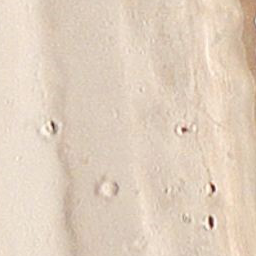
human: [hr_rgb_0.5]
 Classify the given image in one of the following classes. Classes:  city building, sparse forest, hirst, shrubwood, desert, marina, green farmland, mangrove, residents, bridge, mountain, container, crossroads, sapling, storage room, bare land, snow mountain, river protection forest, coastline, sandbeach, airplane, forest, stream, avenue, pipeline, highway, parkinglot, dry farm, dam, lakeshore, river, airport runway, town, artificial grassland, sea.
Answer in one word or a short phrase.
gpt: sandbeach